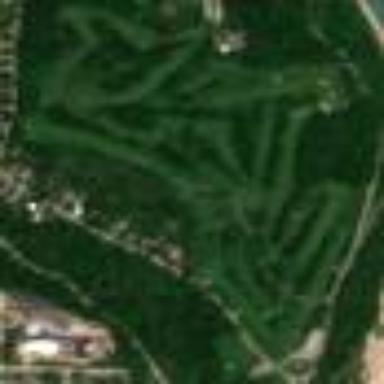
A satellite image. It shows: Golf course surrounded by greenery.